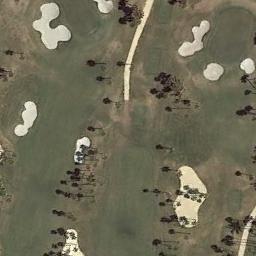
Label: golf_course